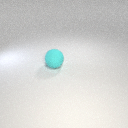
large cyan rubber sphere